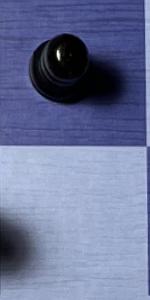
Label: Empty